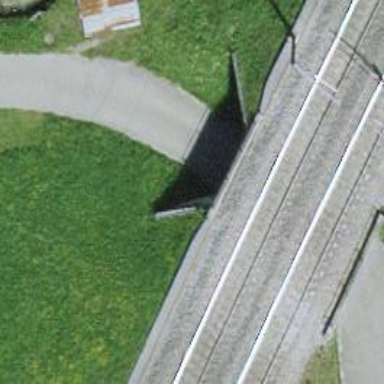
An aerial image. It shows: Bridge with electrified rail tracks and contact line.